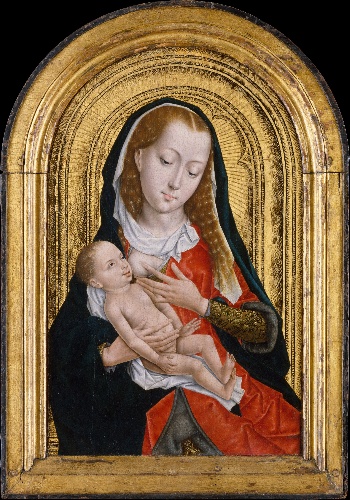
Title: Virgin and Child
Artist: Follower of Rogier van der Weyden (Master of the Saint Ursula Legend Group, Netherlandish, active late 15th century)
Date: ca. 1480–90
Object type: Painting
Classification: Paintings
Medium: Oil on wood
Dimensions: Arched top, 22 1/8 x 13 1/2 in. (56.2 x 34.3 cm)
Department: European Paintings
Credit line: Gift of J. Pierpont Morgan, 1917
Accession year: 1917
Repository: Metropolitan Museum of Art, New York, NY
Tags: Madonna and Child|Nursing